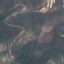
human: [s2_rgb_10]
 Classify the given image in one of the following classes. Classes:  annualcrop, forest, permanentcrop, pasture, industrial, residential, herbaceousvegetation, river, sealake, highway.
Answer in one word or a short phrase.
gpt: HerbaceousVegetation